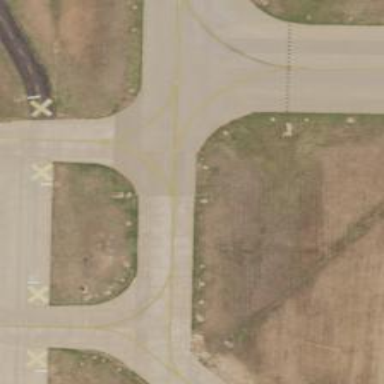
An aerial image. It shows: View of taxiway at the airport.